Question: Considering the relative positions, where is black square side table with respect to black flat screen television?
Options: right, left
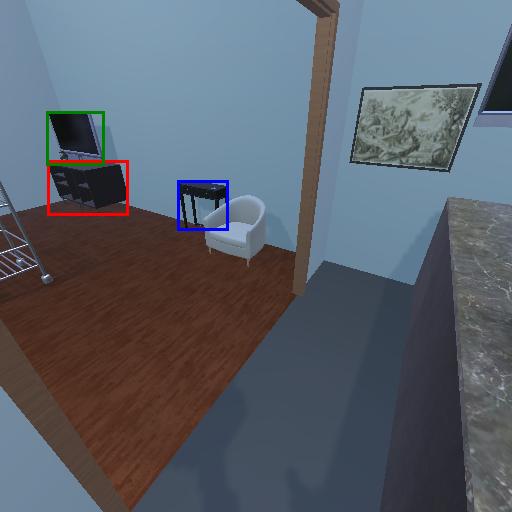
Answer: right